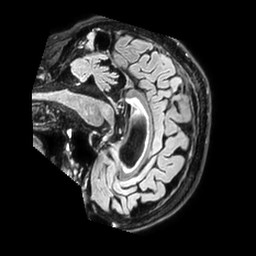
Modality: FLAIR
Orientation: sagittal
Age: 76
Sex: female
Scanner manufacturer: philips
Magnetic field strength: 3 T
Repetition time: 4.8 s
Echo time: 0.34 s